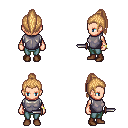
a pixel art fantasy rpg character, female body template, human, light skin, steel chest armor, teal pants, light blonde long topknot hairstyle, bracelets, brown shoes, dagger, four views (front, back, left, right), 2x2 character sprite sheet, small pixel art, hard edges, no anti-aliasing